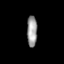
Tissue: skin
Cell type: T cells
Senescence score: 0.742
Nuclear area (px): 310
Mean DAPI intensity: 155.313